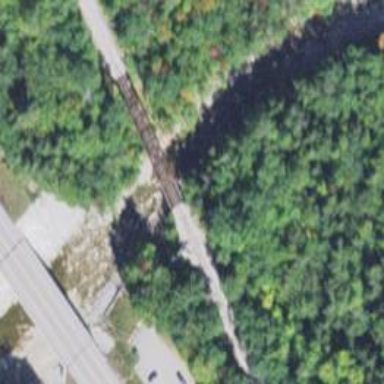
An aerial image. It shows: Trestle bridge over railway tracks.